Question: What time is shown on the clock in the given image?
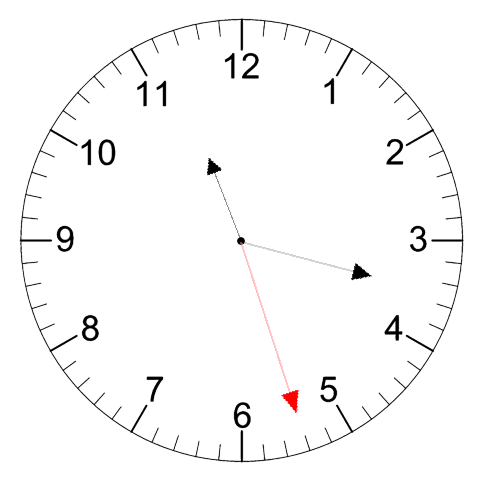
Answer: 11:17:27